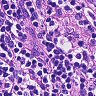
Metastatic tissue present: no